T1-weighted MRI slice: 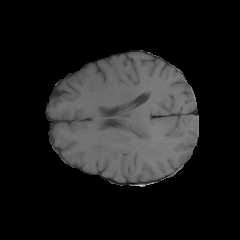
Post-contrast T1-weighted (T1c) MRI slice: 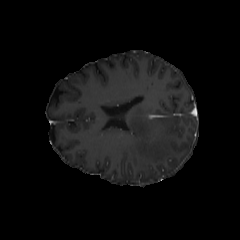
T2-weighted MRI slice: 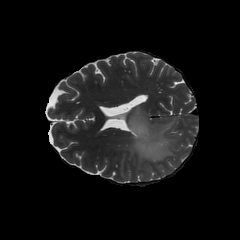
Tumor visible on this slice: yes